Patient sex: F
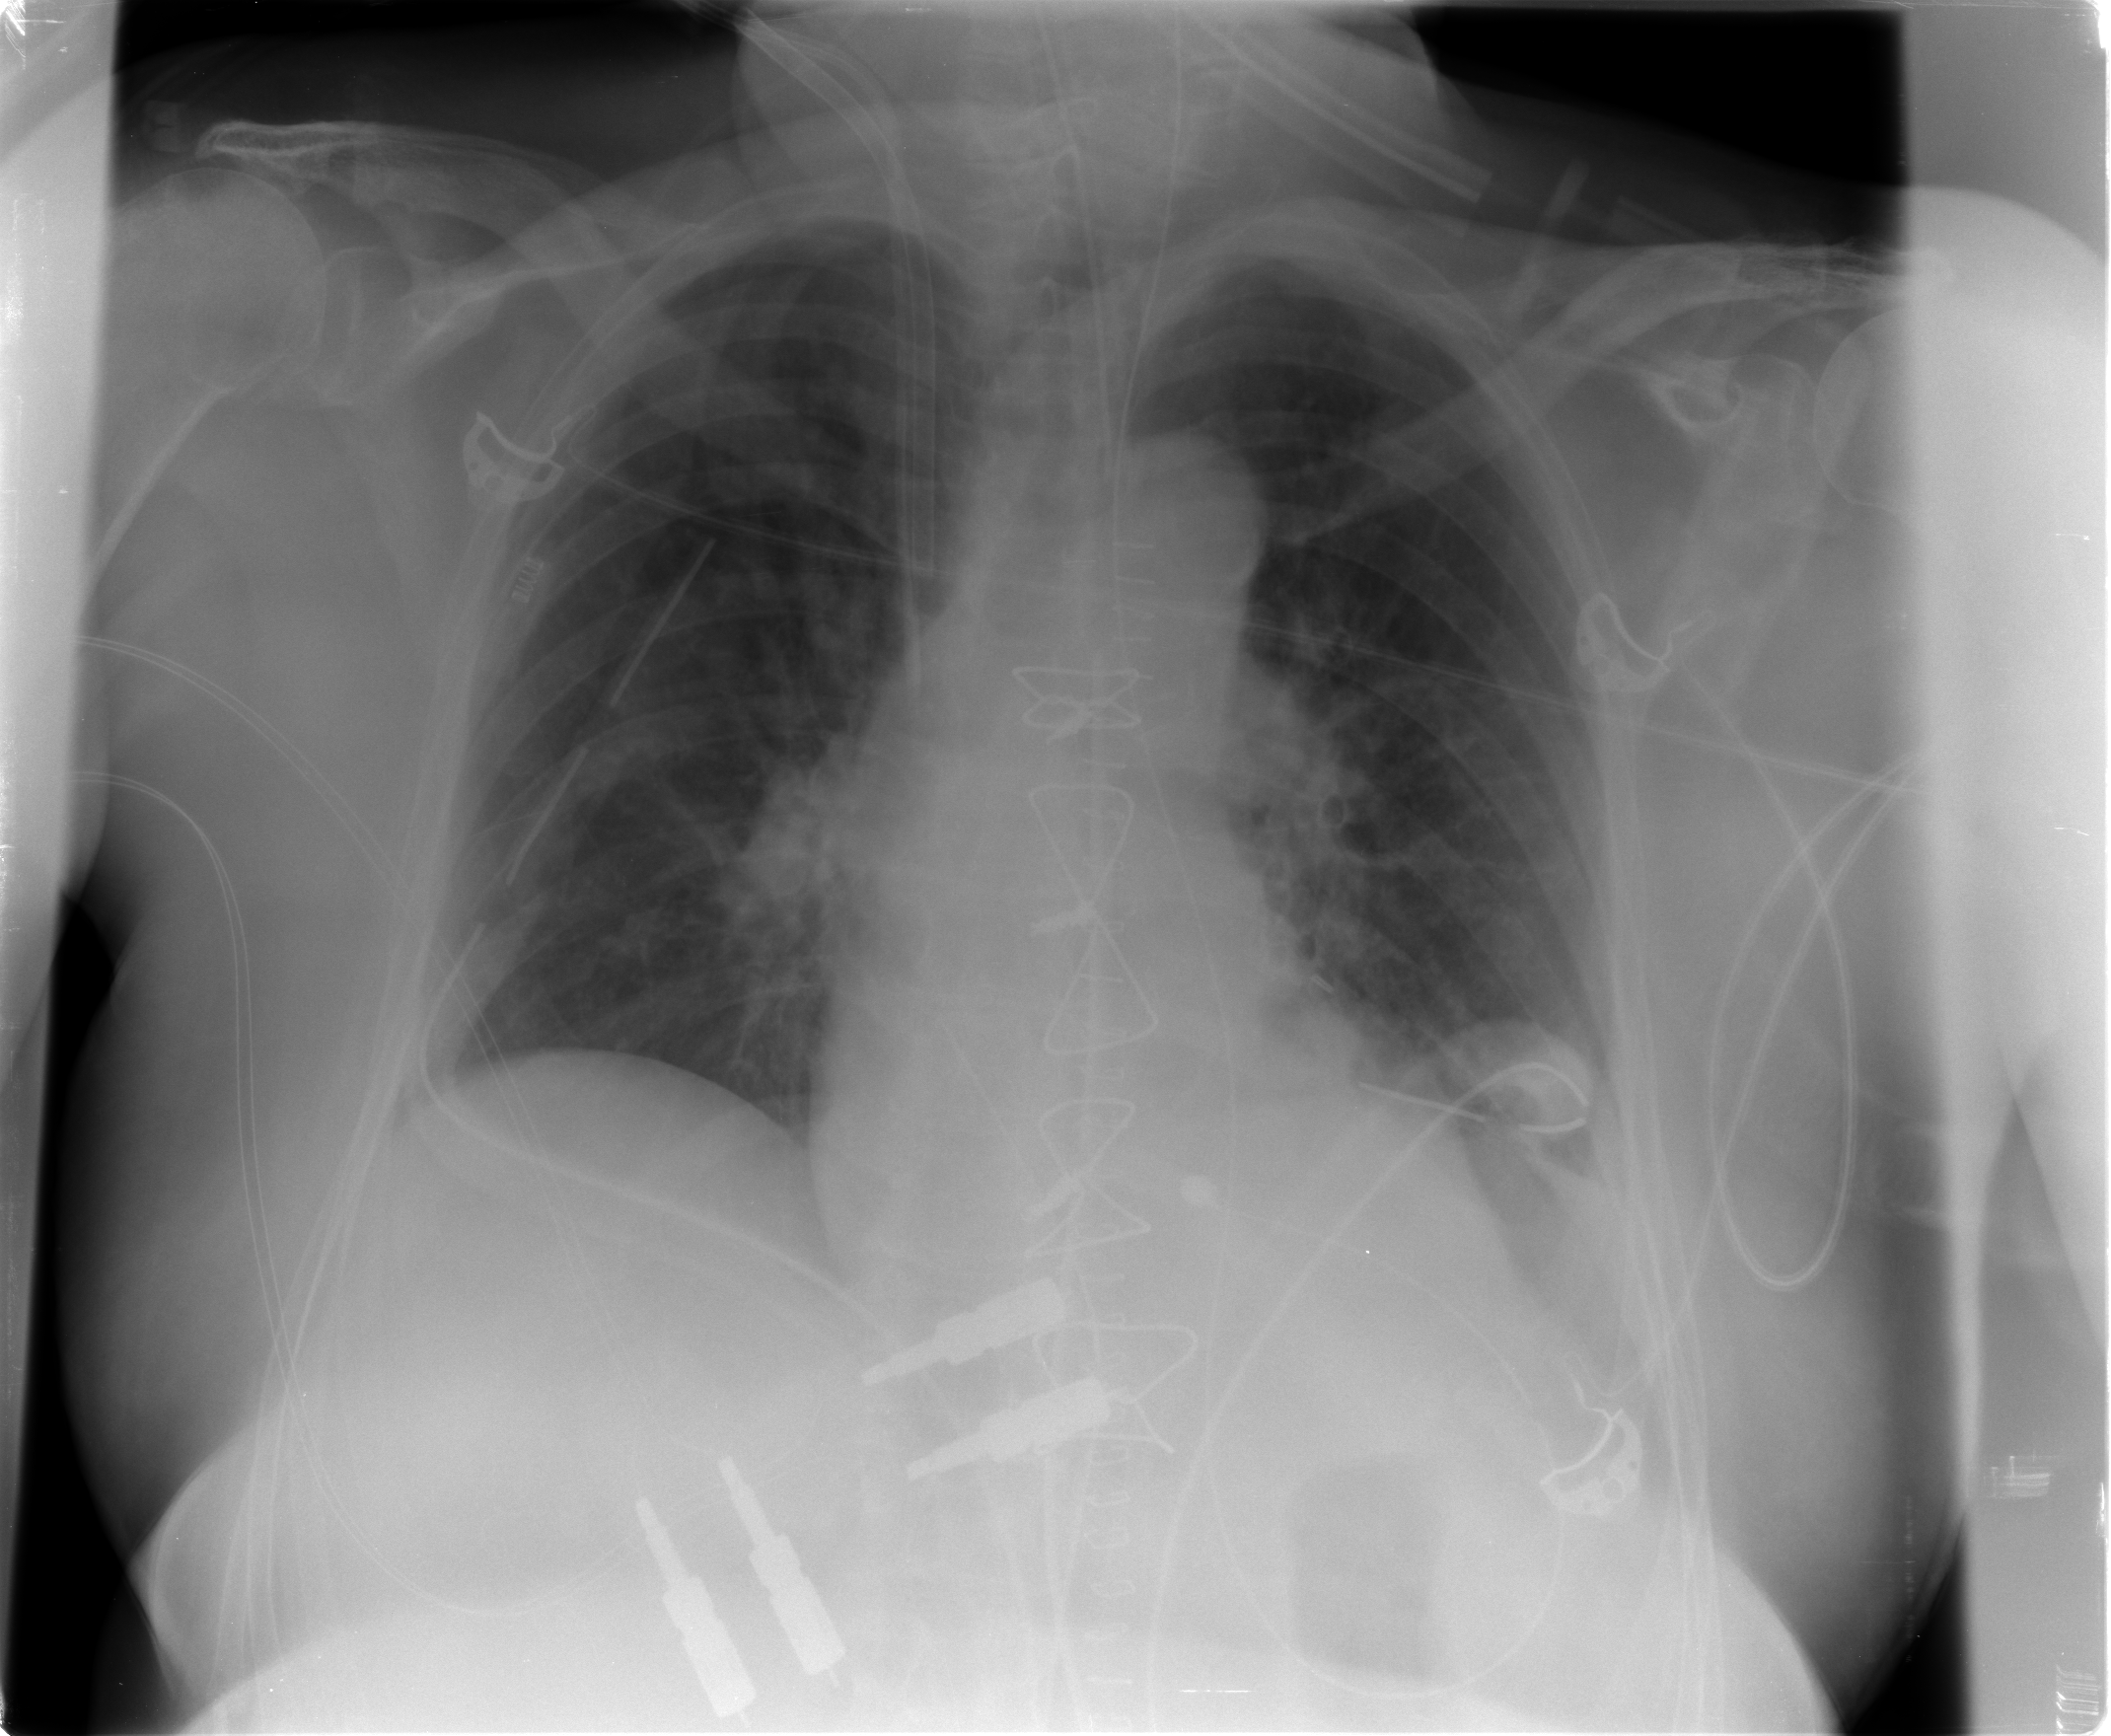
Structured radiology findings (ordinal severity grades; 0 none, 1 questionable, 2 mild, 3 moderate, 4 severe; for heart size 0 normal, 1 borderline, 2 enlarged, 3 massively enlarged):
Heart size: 0
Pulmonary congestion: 3
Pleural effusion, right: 0
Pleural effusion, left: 2
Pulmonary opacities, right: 2
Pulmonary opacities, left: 2
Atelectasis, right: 2
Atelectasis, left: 2